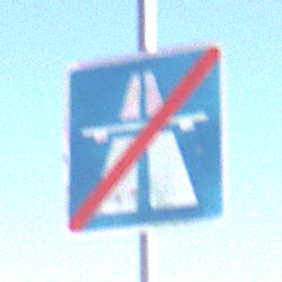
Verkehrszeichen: EndeAutbahn
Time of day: Midday
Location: Outdoor (RoadRail)
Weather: Clear
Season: Summer
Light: Natural